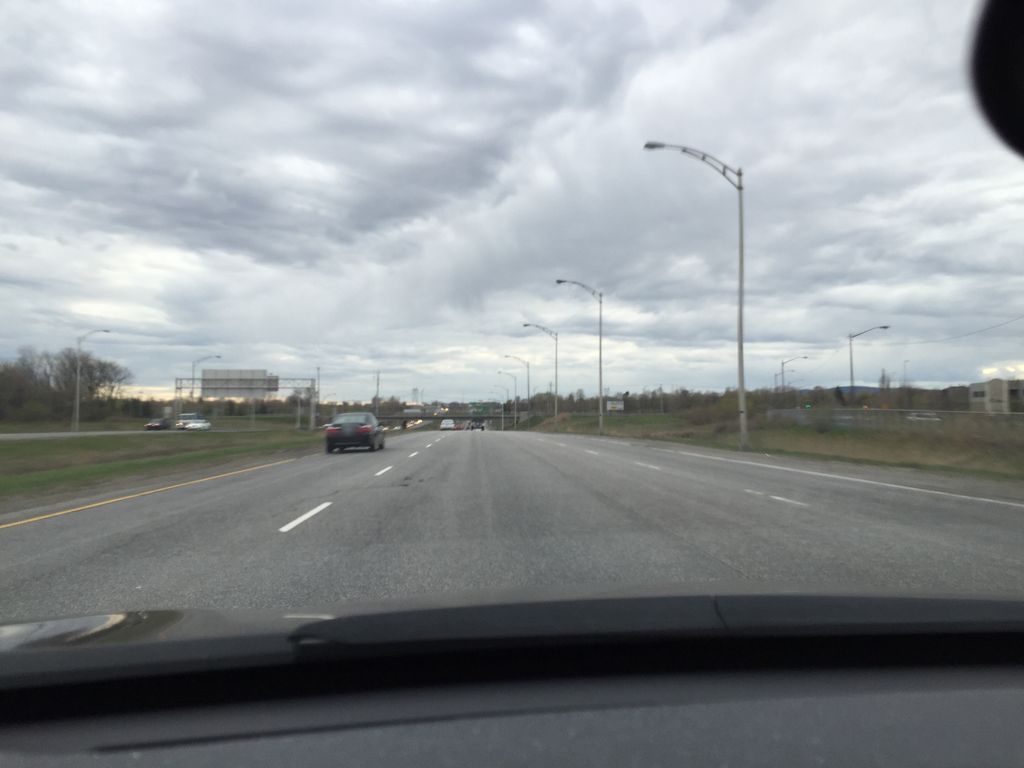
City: quebec_city